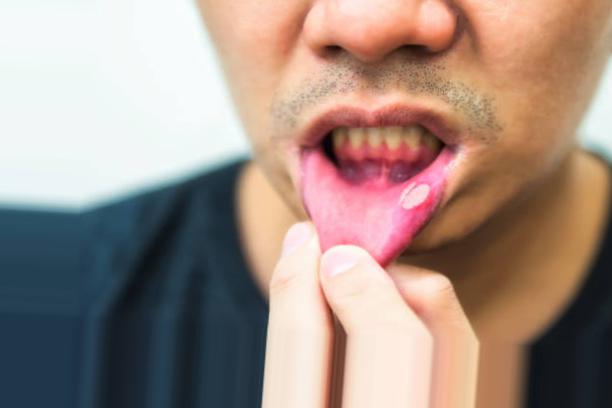
Condition: Mouth Ulcer